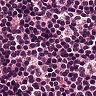
Metastatic tissue present: no